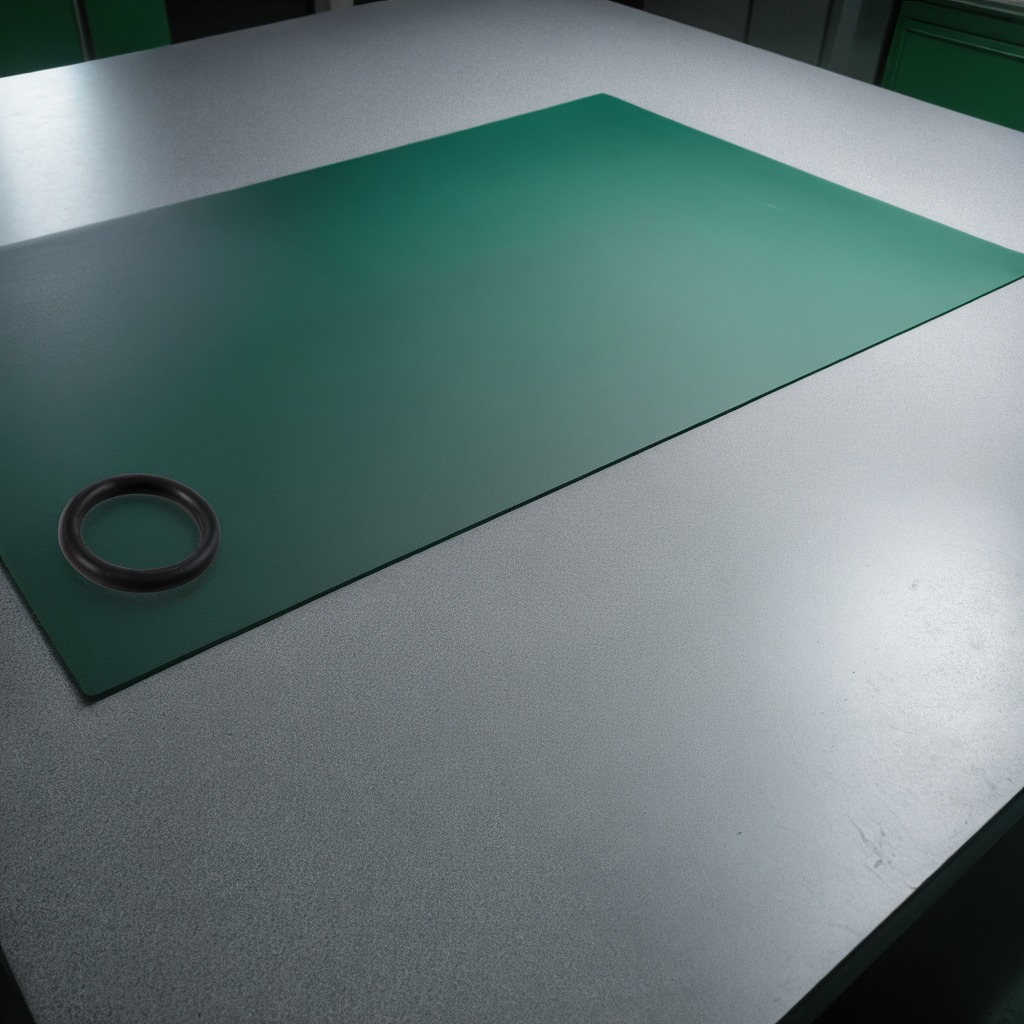
A rubber O-ring lying on the green rubber mat inside a workshop under bright overhead lighting crisp shadows high clarity worn but beneath the mat